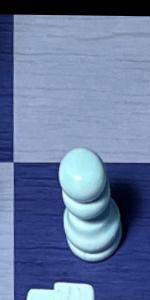
Label: Pawn_White